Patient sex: F
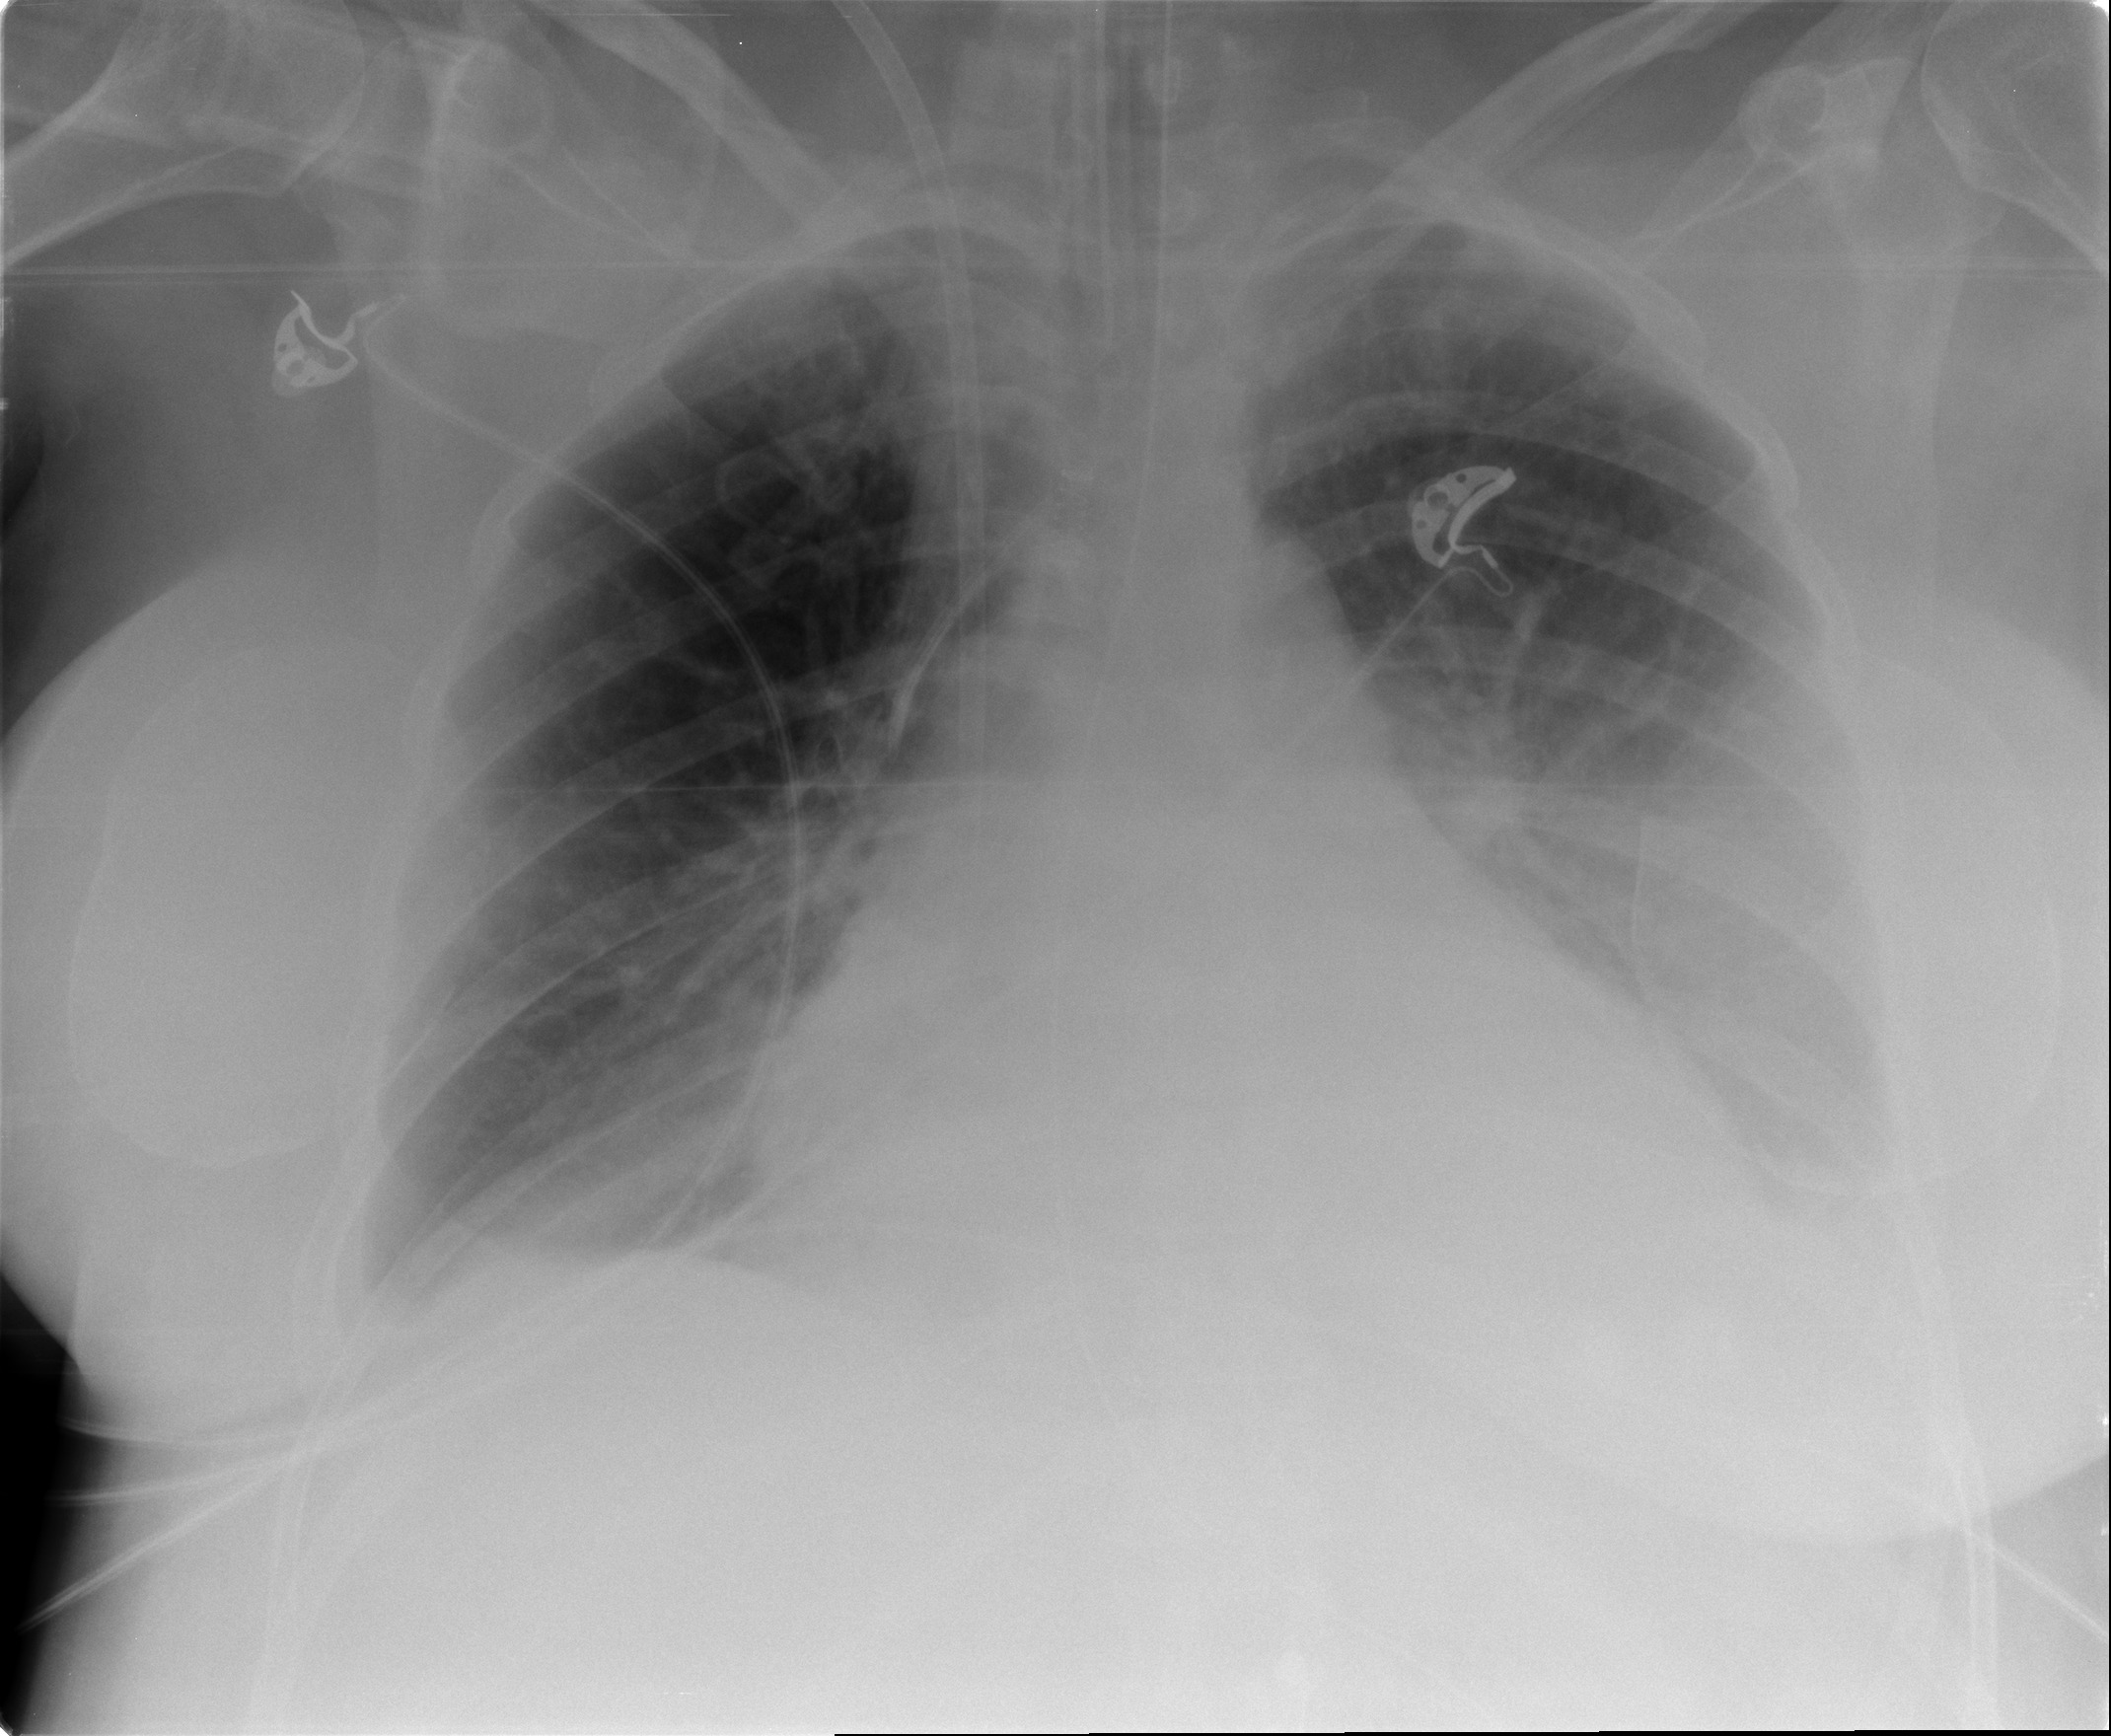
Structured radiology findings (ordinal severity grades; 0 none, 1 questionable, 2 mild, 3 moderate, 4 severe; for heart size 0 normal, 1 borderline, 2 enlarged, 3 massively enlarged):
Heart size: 2
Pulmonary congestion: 2
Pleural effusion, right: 1
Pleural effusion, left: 2
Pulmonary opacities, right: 0
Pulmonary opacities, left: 0
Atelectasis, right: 2
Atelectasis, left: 2